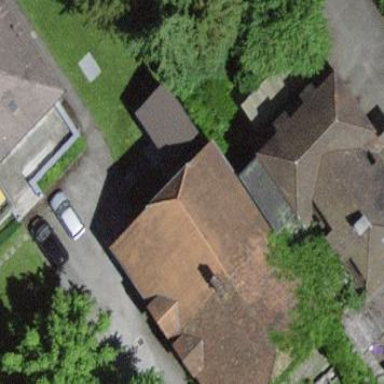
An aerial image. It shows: Shed.